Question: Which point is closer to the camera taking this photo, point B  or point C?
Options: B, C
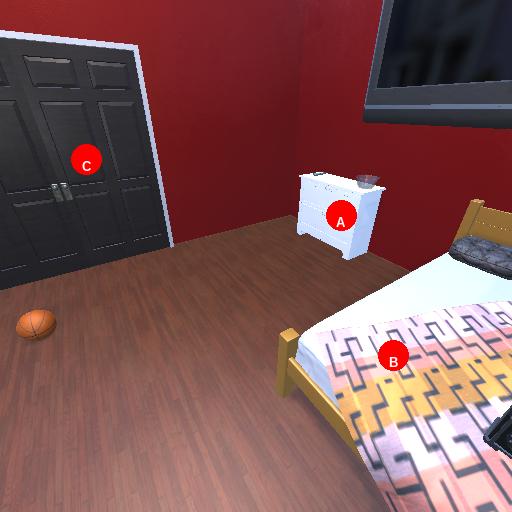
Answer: B